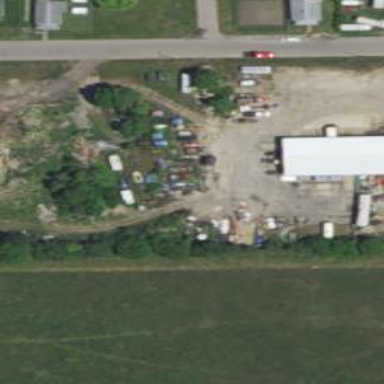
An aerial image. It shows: Industrial area designated as scrap yard.